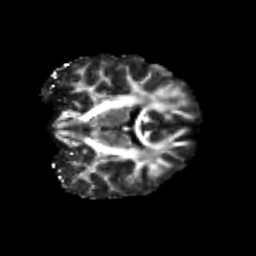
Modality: FA
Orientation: coronal
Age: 23
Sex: female
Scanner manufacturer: siemens
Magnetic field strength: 3 T
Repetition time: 3.5 s
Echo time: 0.125 s